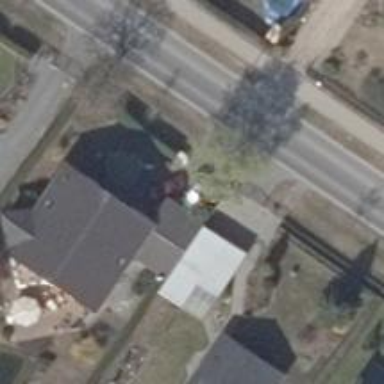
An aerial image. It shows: Driveway.